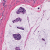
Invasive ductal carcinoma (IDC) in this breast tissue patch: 1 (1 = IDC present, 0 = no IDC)